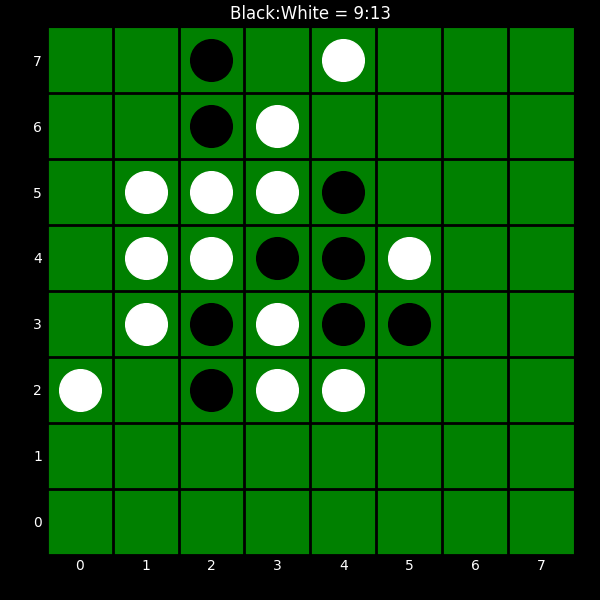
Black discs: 9
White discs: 13